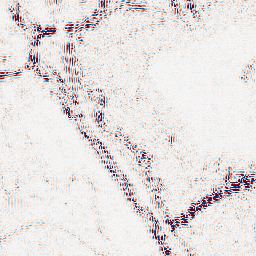
Category: wavelet
Decomposition family: wavelet_reverse_biorthogonal
Decomposition parameters: wavelet: rbio4.4
level: 2
Upsampling method: linear_exact
Upsampling parameters: scale: 4
Upsampling scale: 4